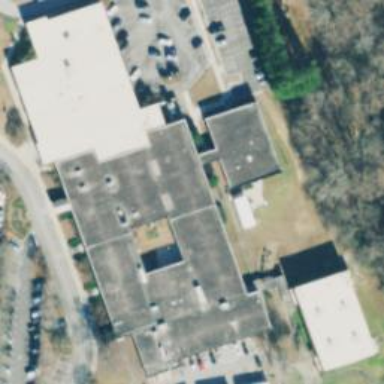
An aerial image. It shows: School building.